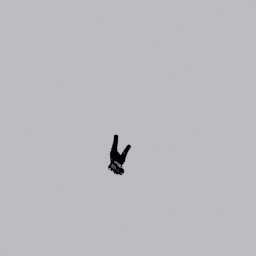
Label: people